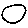
Label: circle